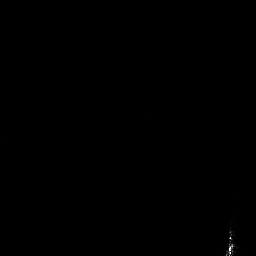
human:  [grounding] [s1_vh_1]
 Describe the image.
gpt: In the satellite image, there is  <ref>1 small ship </ref> <box>[[87, 87, 91, 99, 0]]</box> located at bottom right.